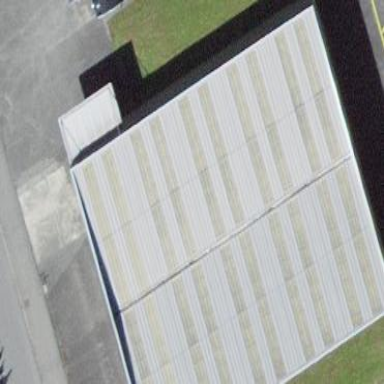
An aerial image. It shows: Warehouse building.